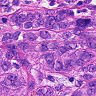
Metastatic tissue present: yes